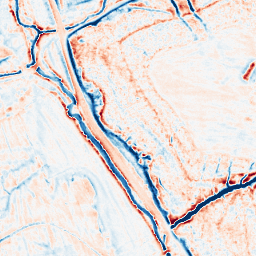
Category: edge_preserving
Decomposition family: anisotropic_diffusion
Decomposition parameters: iterations: 20
kappa: 10
gamma: 0.2
Upsampling method: bilinear
Upsampling parameters: scale: 8
Upsampling scale: 8